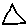
Label: triangle